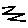
Label: zigzag